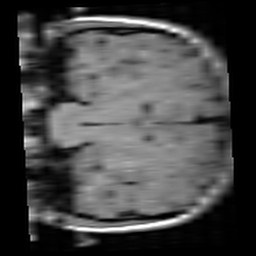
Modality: T1w
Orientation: coronal
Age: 20
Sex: female
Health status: healthy
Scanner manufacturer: siemens
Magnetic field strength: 3 T
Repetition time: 4.1 s
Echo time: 0.0085 s